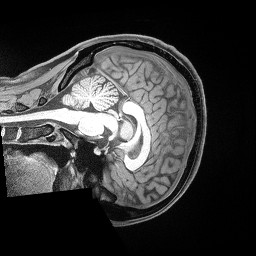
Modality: T1w
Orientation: sagittal
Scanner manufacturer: siemens
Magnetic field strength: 3 T
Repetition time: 2.53 s
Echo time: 0.00169 s